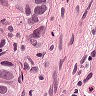
Metastatic tissue present: yes